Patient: sex M, age 49
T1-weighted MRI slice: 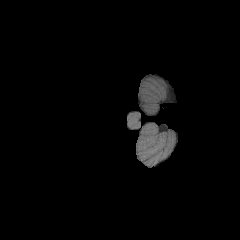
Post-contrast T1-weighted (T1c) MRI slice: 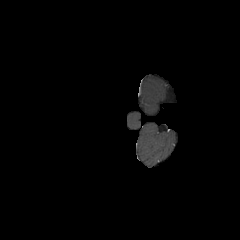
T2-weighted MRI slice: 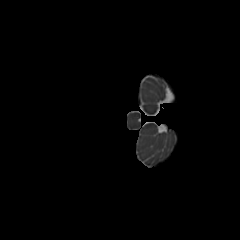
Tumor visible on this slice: no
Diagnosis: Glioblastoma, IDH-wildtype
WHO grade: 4